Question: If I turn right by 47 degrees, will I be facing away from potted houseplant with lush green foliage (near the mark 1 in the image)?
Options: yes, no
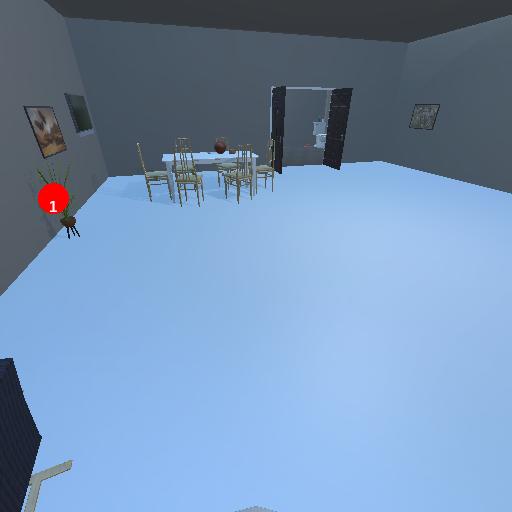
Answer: yes